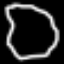
Label: octagon